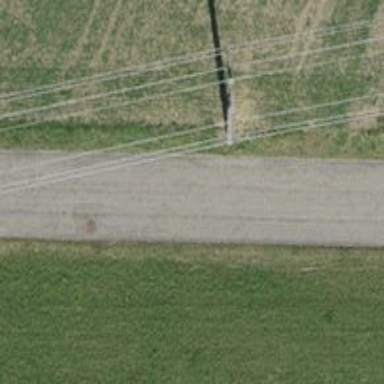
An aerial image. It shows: Unclassified road with concrete surface.